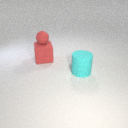
small red rubber sphere above large red rubber cube